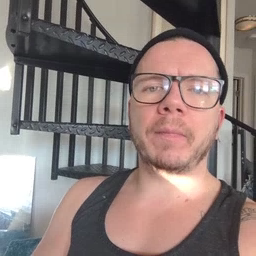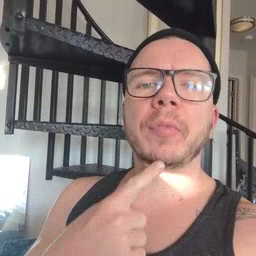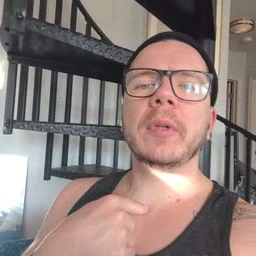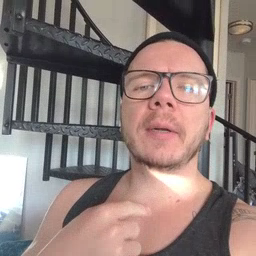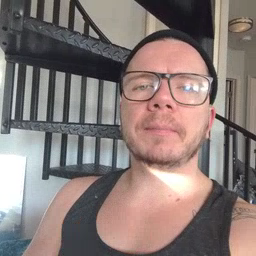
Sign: thirsty